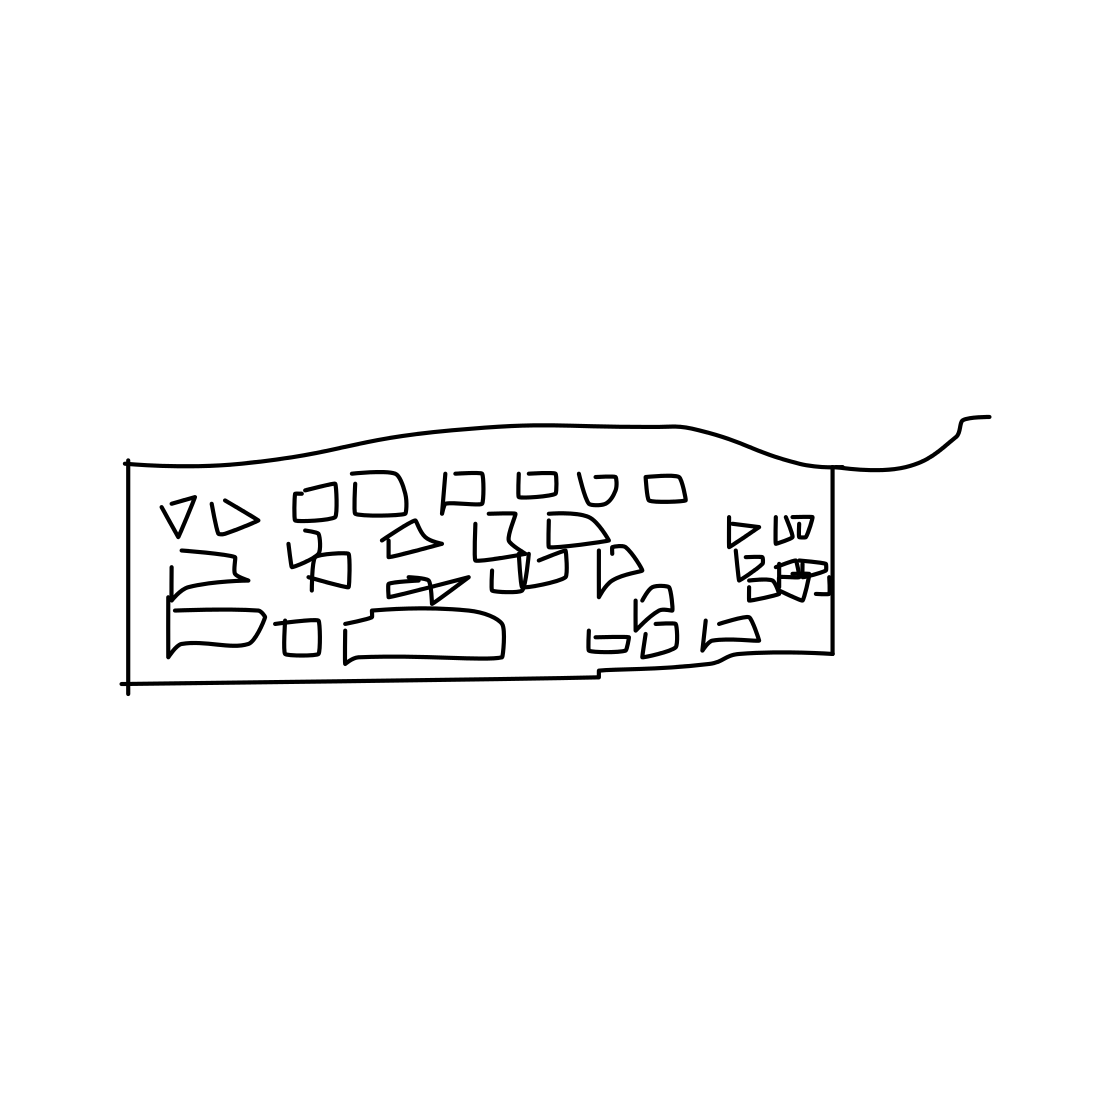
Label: keyboard